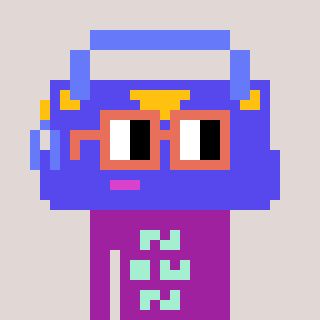
a pixel art character with square orange glasses, a bag-shaped head and a magenta-colored body on a warm background